Interaction volume radius: 5 \u00c5
Interaction volume height: 30 \u00c5
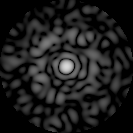
Disorder parameter: 0.8071